Question: We are not able to call balanced.card.create from a Phonegap application. This is reproduced in a stock Phonegap application here: <URL>. Full details are in the README.md on github, but the basic summary is:
> For those not familiar with phonegap, the main page that loads is
index.html. This initializes phonegap in index.js. When the device is
ready, we will show a hidden DIV with a button named "Execute
Balanced." When you click this button, app.executeBalanced in index.js
will be called which prompts for the balanced marketplace URI, loads
balanced.js with $.getScript, and then calls balanced.card.create with
a test credit card.The expected result is that callbackHandler is called or an exception
is caught. Instead, it seems the execution of the Javascript thread
disappears into balanced.card.create, never to return and without any
error.

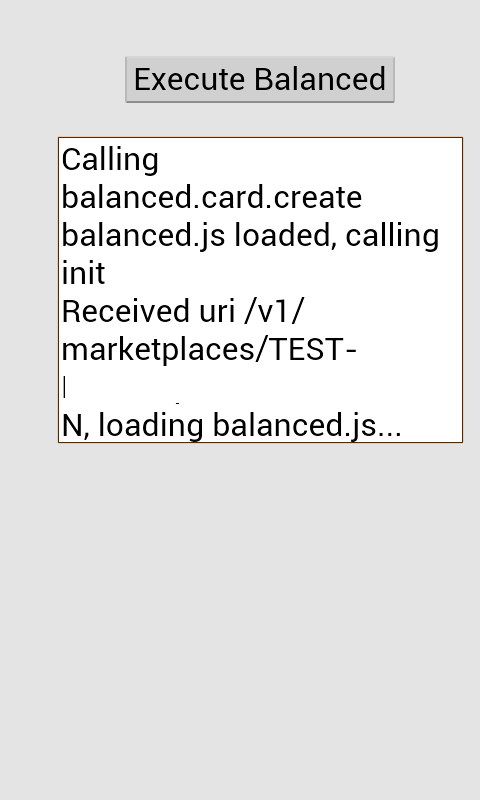
Answer: Alrighty, I found the bug in balanced.js. So, in Phonegap, window.location.href returns something like file:///.../index.html. Balanced.js creates an iframe to something like <URL>
'''
var src = proxy + "#" + encodeURIComponent(window.location.href);
'''
<URL>
In the script returned in proxy.html (which I can't find on github), it does:
'''
c.parentURL=decodeURIComponent(
window.location.hash.replace(/^#/,"")
).replace(/#.*$/,"")
c.parentDomain=c.parentURL.replace(/([^:]+:\/\/[^\/]+).*/,"$1")
'''
The regex doesn't match because file: has three slashes. Now, at first, I thought I could just convert the regex to:
'''
/([^:]+:\/+[^\/]+).*/
'''
However, then there's another problem, because balanced does a security origin check on the match:
'''
if (d.origin.toLowerCase() !== c.toLowerCase()) return !1;
'''
However, the regex returns file:///firstcomponent, whereas <URL> does not include a host name for the file scheme, so these won't match even with a fixed regex.
I can't change anything in the script returned in the proxy response because if I load that from a domain other than balancedpayments.com, then the AJAX POST fails (return code 0 with a blank body). Therefore, the only thing I can control is the hash passed to the iframe.
However, since this regex is a replace, we can simply pass exactly what we know we need (we don't care that the regex is a no-op).
Therefore, the solution is to change L48 above to:
'''
var src = proxy + "#" + encodeURIComponent("file://");
'''
This works.